Question: I'm starting to put together an activation dialog as part of my application. I like the way Microsoft did theirs recently with Windows 7, more specifically the way the hyphens that separate each quintet of the product key are added and removed automatically.
After taking a quick look at it, it seems like it's a bit more difficult to implement smoothly than I had first though. That or I've been starring at the issue for too long. Is there any sample code or tutorial that reproduces this behavior for a TextBox?

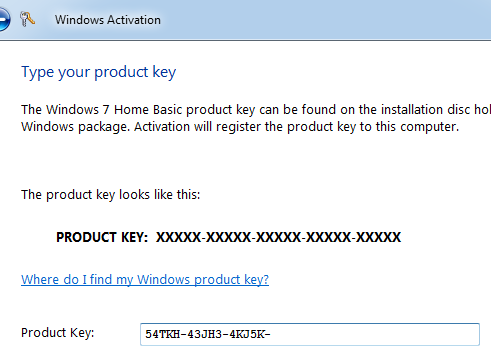
Answer: This can be done with a "MaskedTextBox" control
'''
public void Form1_Load(Object sender, EventArgs e)
{
maskedTextBox1.Mask = "0000 - 0000 - 0000 - 0000";
}
'''
<URL>
<URL>